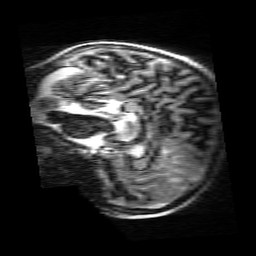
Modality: MP2RAGE
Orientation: sagittal
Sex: male
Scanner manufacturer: siemens
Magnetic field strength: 3 T
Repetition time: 5 s
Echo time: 0.00368 s